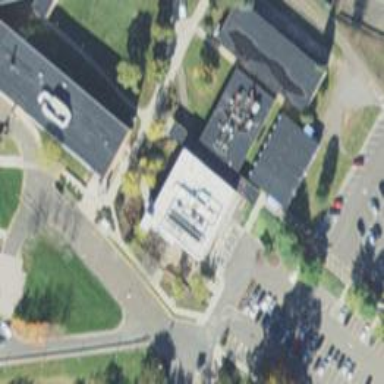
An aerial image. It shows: View of university building.